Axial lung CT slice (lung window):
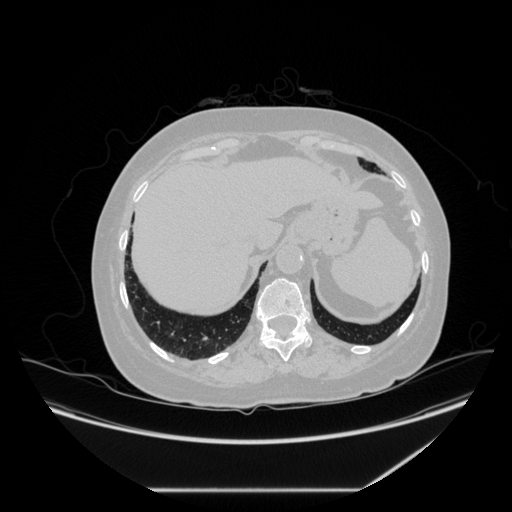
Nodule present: no